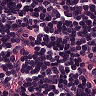
Metastatic tissue present: no